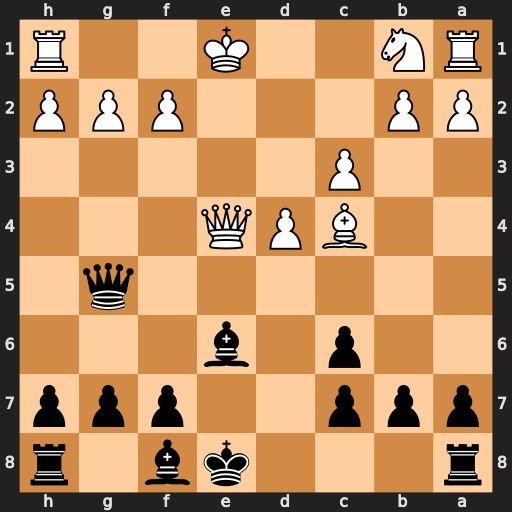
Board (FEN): r3kb1r/ppp2ppp/2p1b3/6q1/2BPQ3/2P5/PP3PPP/RN2K2R
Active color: b
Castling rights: KQkq
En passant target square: -
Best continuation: Qc1+ Ke2 Qxh1